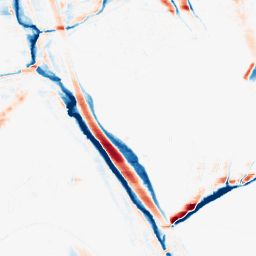
Category: morphological
Decomposition family: morphological_ellipse
Decomposition parameters: operation: average
width: 5
height: 20
Upsampling method: cubic_mitchell
Upsampling parameters: scale: 2
Upsampling scale: 2